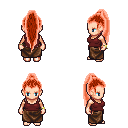
a pixel art fantasy rpg character, female body template, human, light skin, maroon pirate shirt, robe skirt, red extra-long topknot hairstyle, bracelets, four views (front, back, left, right), 2x2 character sprite sheet, small pixel art, hard edges, no anti-aliasing